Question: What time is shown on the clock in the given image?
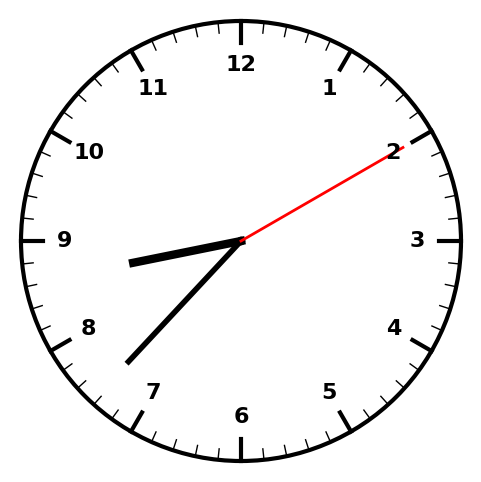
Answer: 08:37:10